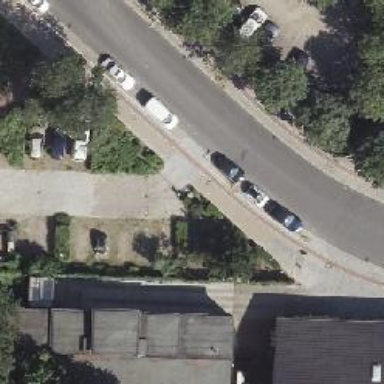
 with half of the parking space on the kerb."